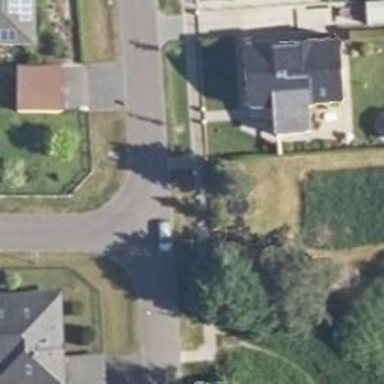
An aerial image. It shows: Residential road with asphalt surface.